Interaction volume radius: 5 \u00c5
Interaction volume height: 10 \u00c5
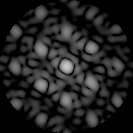
Disorder parameter: 0.3004